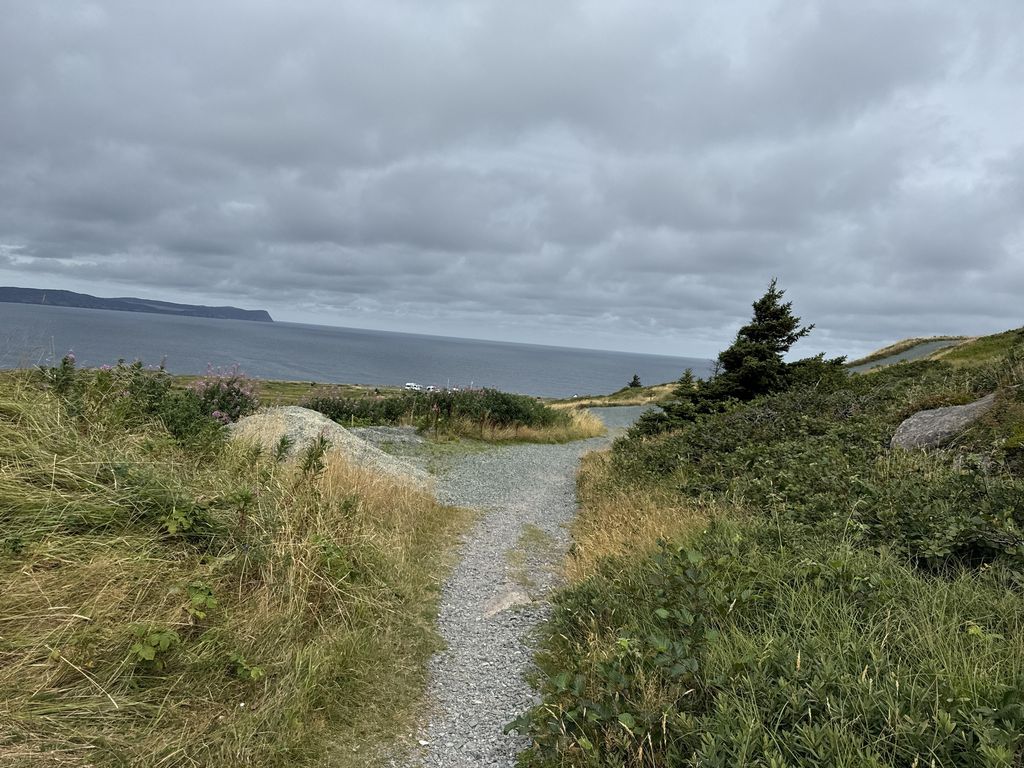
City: st_johns